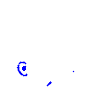
Particle: pion